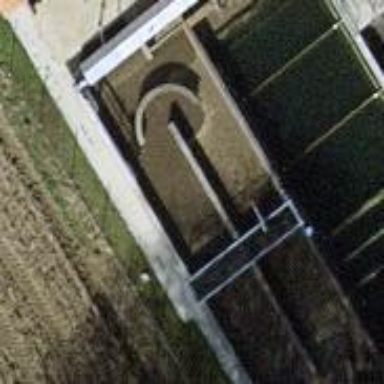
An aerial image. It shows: Image of wastewater.